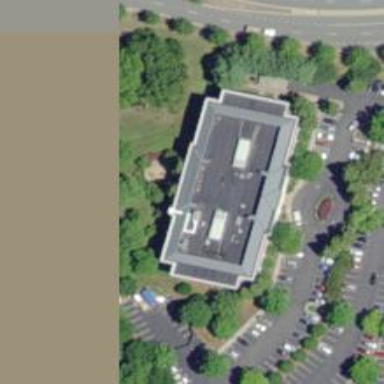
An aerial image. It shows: Pharmacy providing healthcare services.